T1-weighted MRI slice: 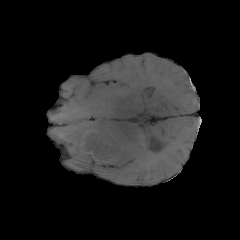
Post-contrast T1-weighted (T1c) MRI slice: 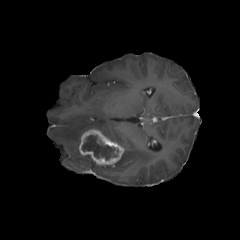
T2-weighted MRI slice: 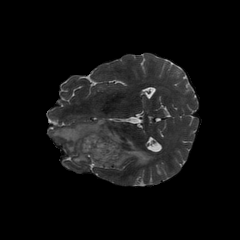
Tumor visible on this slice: yes